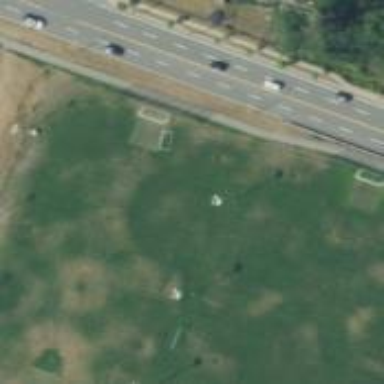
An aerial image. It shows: Soccer pitch for leisureland activities.